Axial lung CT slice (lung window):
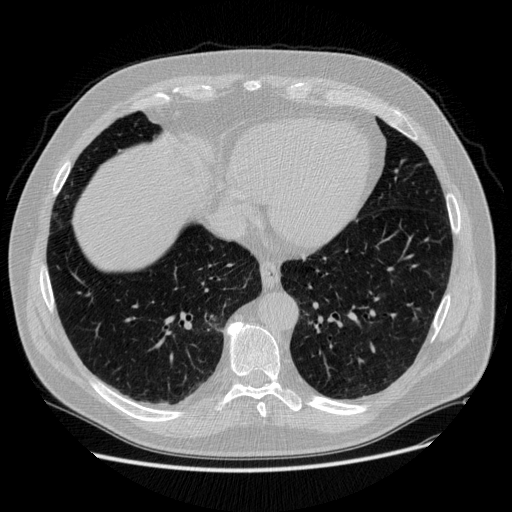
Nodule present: no